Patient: sex M, age 66
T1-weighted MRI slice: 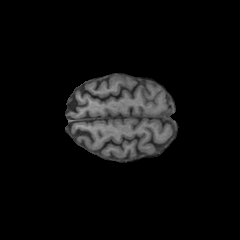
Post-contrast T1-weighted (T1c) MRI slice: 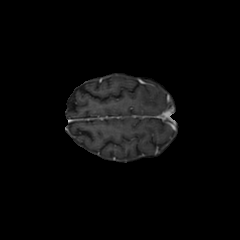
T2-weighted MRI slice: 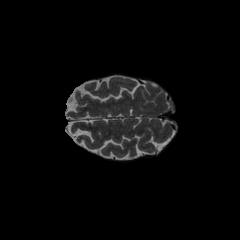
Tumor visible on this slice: no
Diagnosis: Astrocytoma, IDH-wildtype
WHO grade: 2